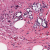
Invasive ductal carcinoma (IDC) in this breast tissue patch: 0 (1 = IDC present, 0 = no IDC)